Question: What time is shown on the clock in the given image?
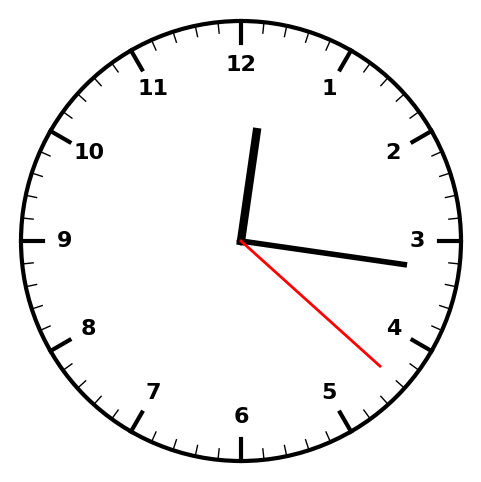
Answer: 12:16:22